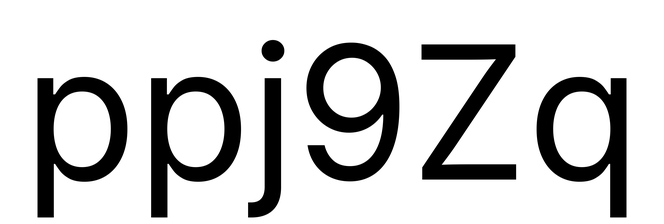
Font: Inter_Regular